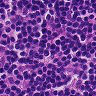
Metastatic tissue present: no